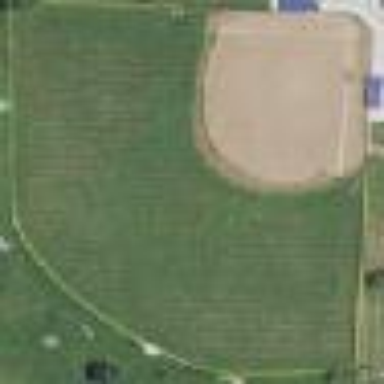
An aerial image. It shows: Baseball pitch for leisure land activities.